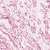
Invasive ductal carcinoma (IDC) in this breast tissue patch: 0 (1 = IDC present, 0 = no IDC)